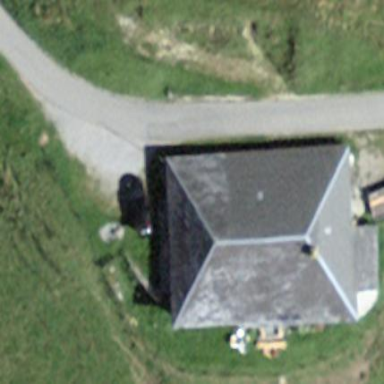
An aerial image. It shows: Farm auxiliary building.